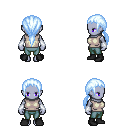
a pixel art fantasy rpg character, female body template, dark elf, purple skin, white sleeveless shirt, teal pants, white cyan ponytail hairstyle, white cloth bracers, black shoes, four views (front, back, left, right), 2x2 character sprite sheet, small pixel art, hard edges, no anti-aliasing